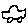
Label: car